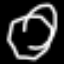
Label: octagon